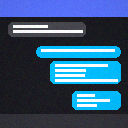
Screen state: on